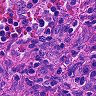
Metastatic tissue present: no